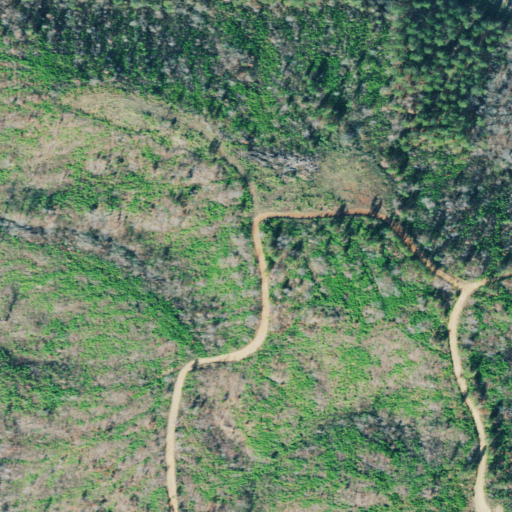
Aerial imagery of mountain in Georgia named Turkey Knob containing shrub, evergreen forest, mixed forest, barren land, and deciduous forest